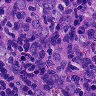
Metastatic tissue present: no